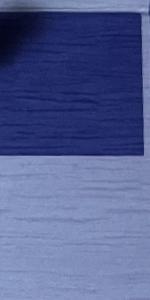
Label: Empty